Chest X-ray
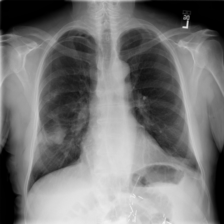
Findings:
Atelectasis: negative
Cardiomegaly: negative
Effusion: negative
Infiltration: negative
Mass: positive
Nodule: negative
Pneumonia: negative
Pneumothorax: positive
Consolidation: negative
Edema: negative
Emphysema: negative
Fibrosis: negative
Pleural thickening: negative
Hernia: negative